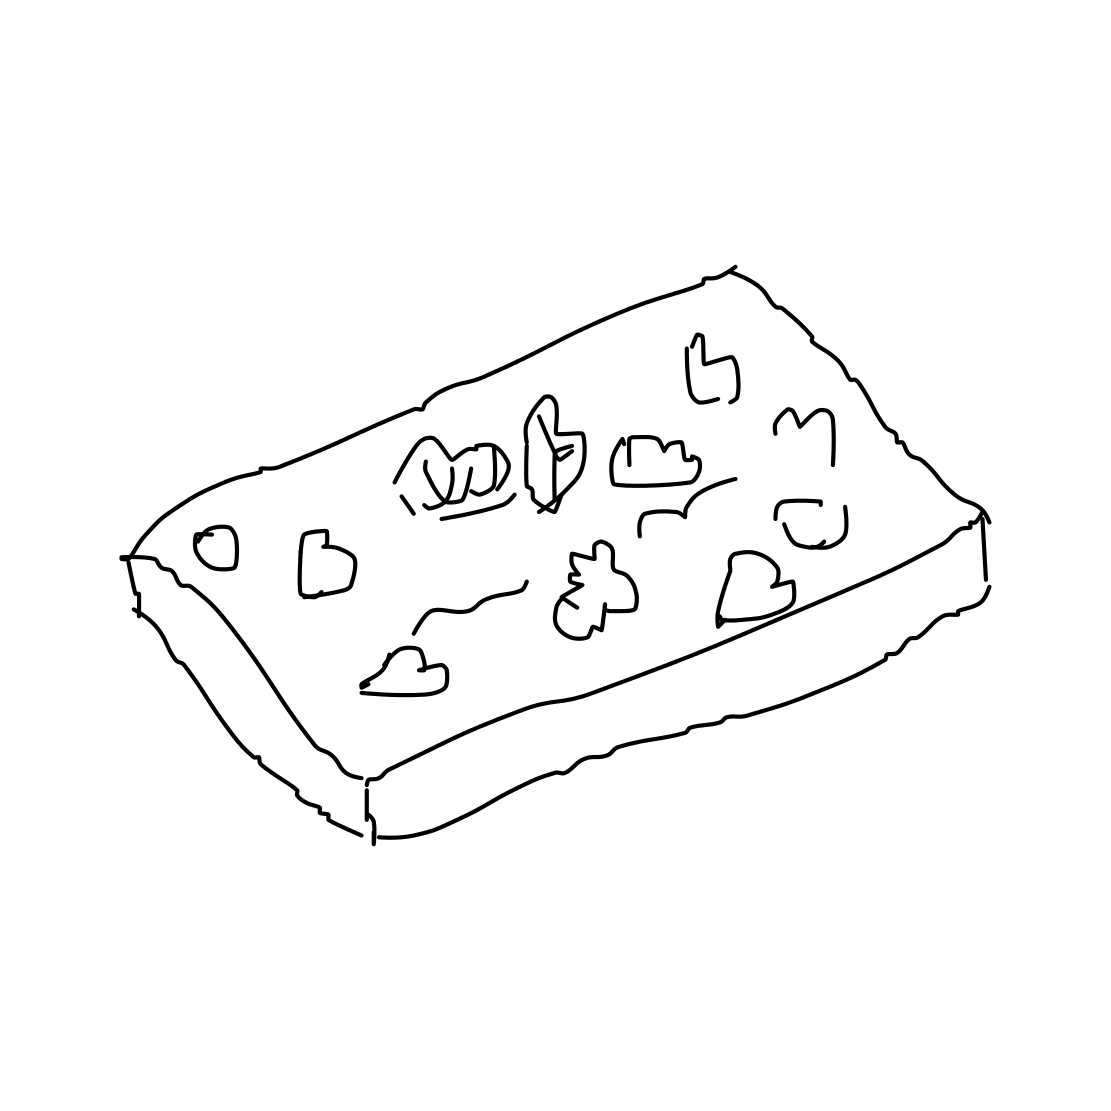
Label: bed